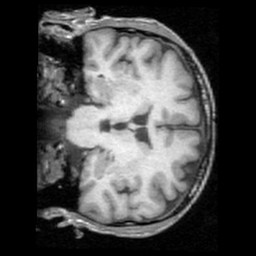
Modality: T1w
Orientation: coronal
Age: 49